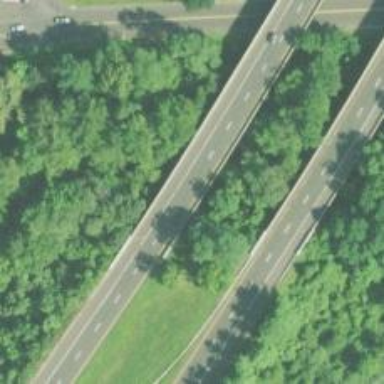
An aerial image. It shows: Bridge over motorway.